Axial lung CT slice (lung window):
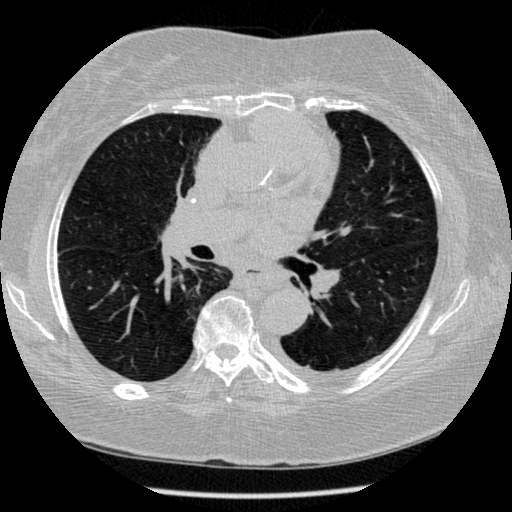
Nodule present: no